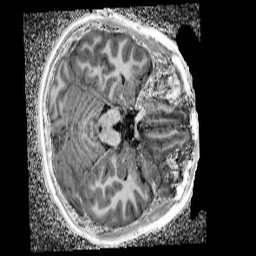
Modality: UNIT1_denoised
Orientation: axial
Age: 11
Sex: male
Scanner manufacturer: siemens
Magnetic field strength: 3 T
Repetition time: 4 s
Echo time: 0.00299 s